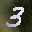
Label: 3